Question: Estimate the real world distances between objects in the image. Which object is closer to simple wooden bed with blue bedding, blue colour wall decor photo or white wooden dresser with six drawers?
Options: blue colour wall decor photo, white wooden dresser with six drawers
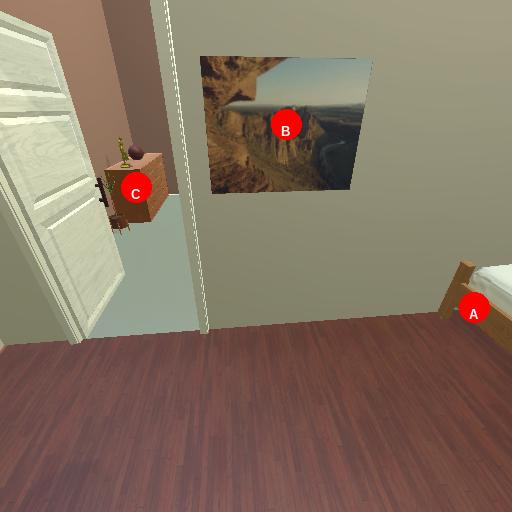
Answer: blue colour wall decor photo